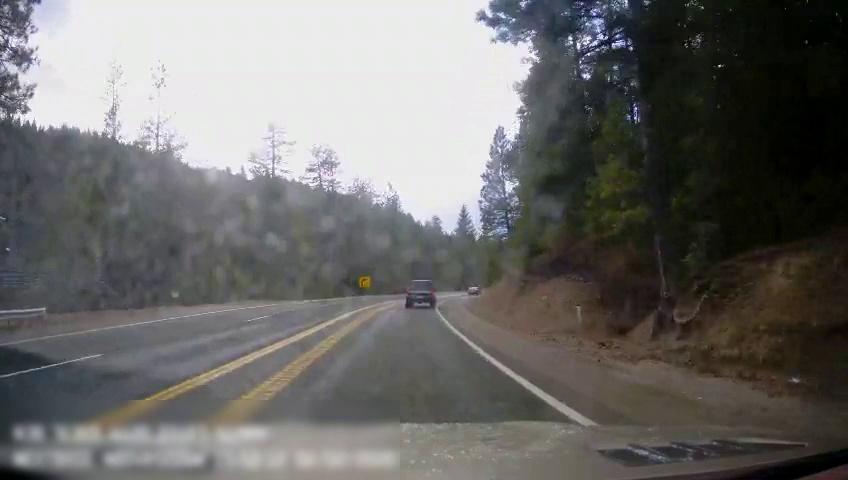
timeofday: Day
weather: Sunny
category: Drivable Space
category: Vehicles | SUV
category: Vehicles | Truck
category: Lanes | Current Lane
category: Lanes | Opposite Lane
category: Lanes | Opposite Lane
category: Lanes | Opposite Lane
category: Lanes | Opposite Lane
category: Lanes | Opposite Lane
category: Lanes | Opposite Lane
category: Traffic | Signs